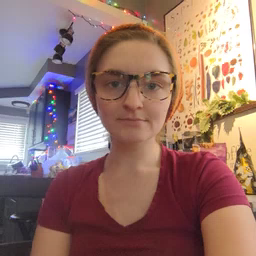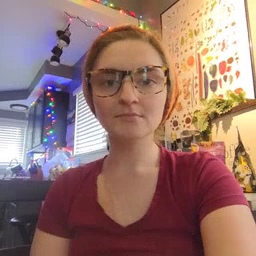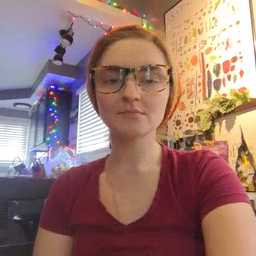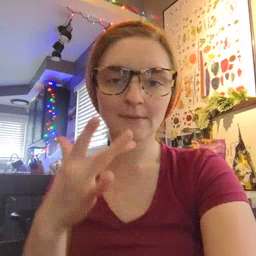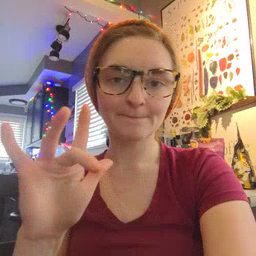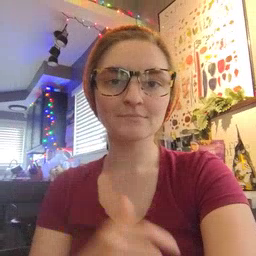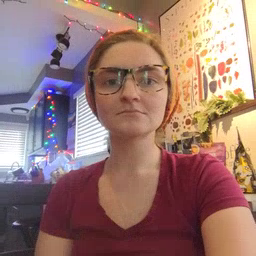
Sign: empty